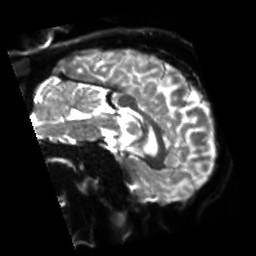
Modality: sbref
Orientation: sagittal
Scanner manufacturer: siemens
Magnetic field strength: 3 T
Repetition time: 4 s
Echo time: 0.0594 s